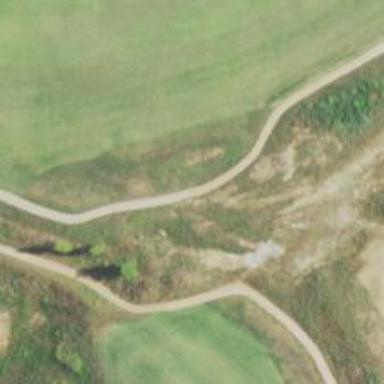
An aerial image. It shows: Footway that resembles golf path.